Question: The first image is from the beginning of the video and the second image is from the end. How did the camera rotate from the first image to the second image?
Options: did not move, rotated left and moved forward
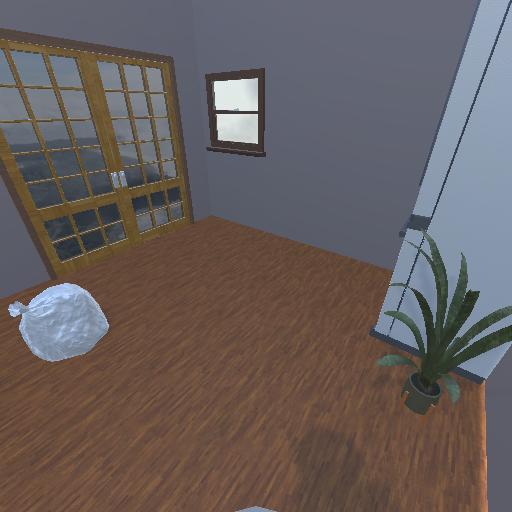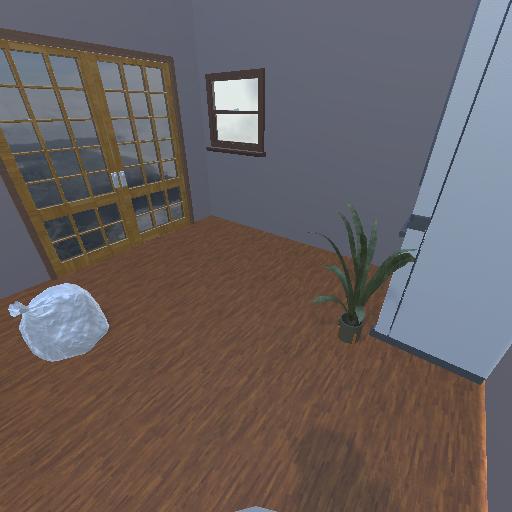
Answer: did not move